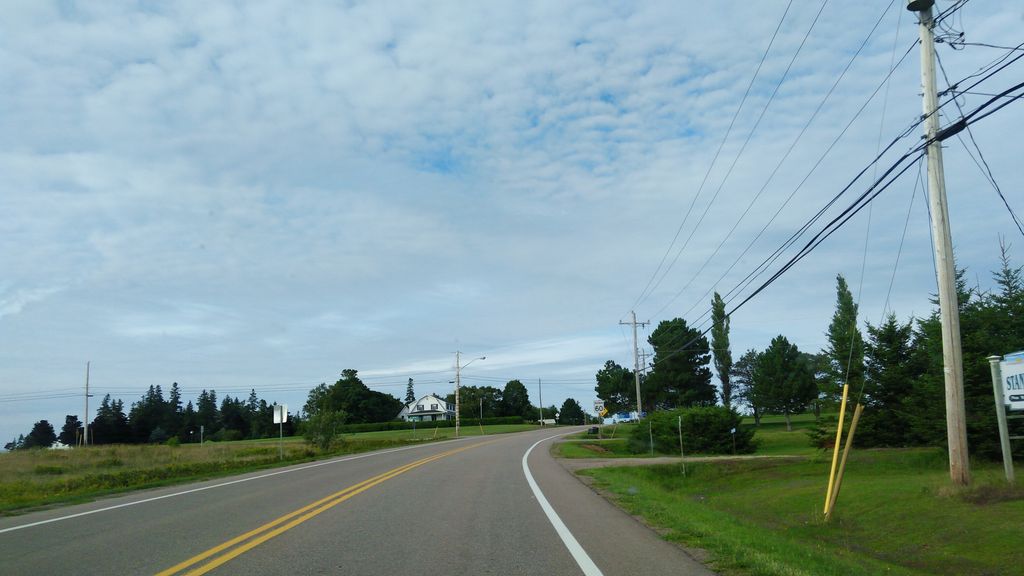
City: charlottetown